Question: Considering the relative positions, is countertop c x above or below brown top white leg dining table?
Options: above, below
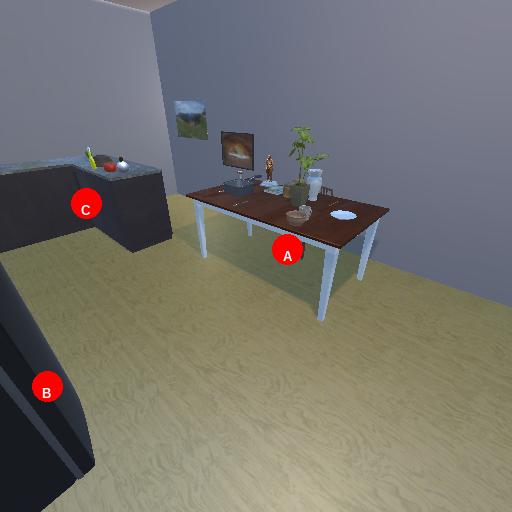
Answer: above